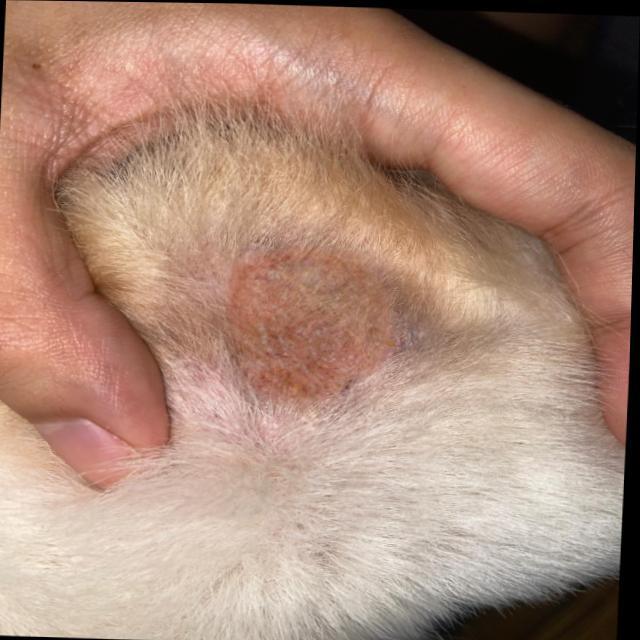
Canine ringworm (Dermatophytosis) — fungal infection caused by Microsporum or Trichophyton. Presents with circular alopecia, scaling, crusting, and broken hairs.